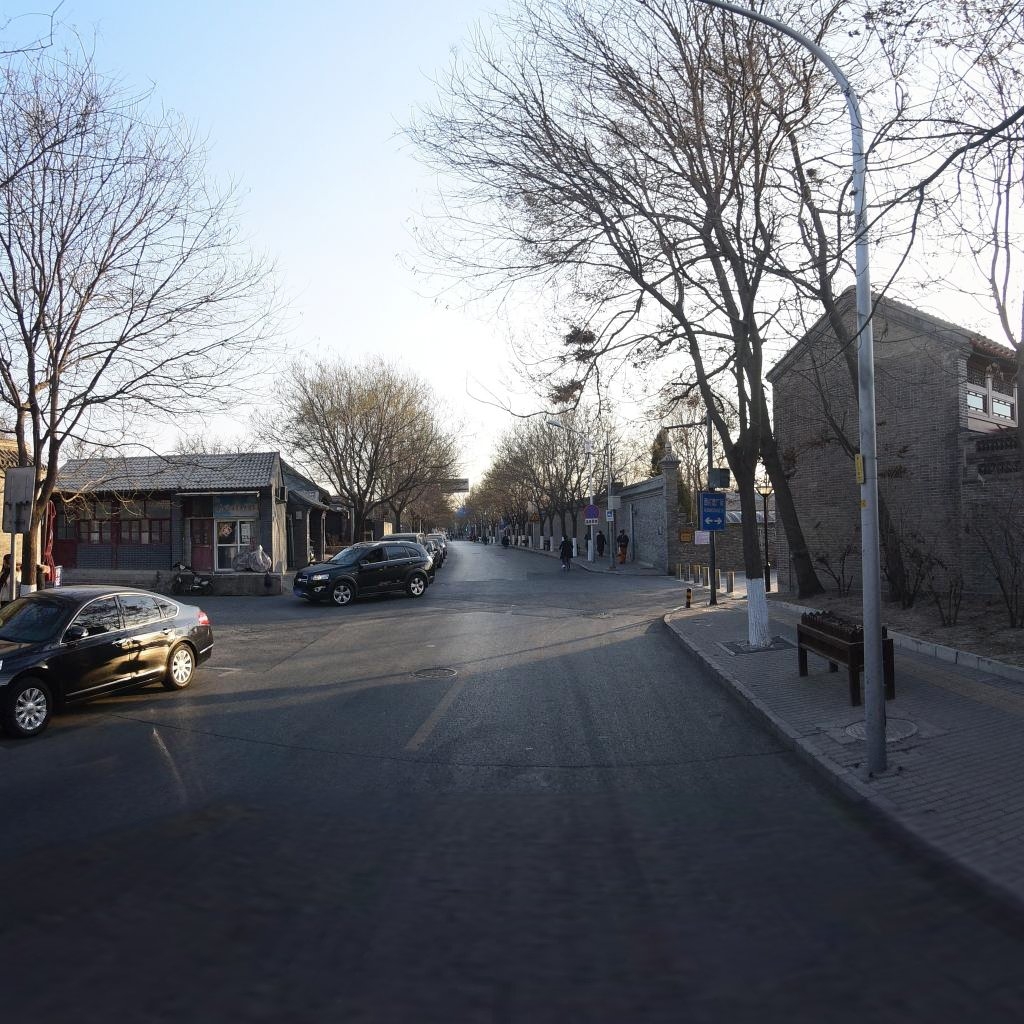
Region: Dongcheng
Road damage annotations: longitudinal crack, manhole cover, manhole cover, transverse crack